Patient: sex M, age 77
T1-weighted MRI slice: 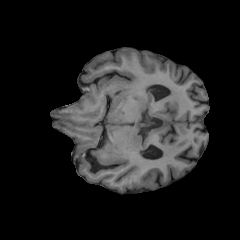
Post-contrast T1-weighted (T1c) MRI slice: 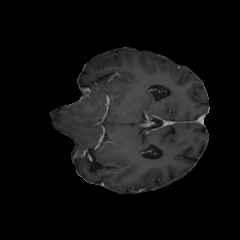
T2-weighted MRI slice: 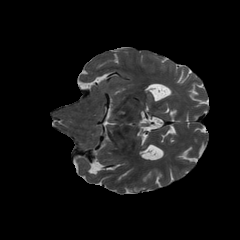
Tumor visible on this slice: yes
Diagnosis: Glioblastoma, IDH-wildtype
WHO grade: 4